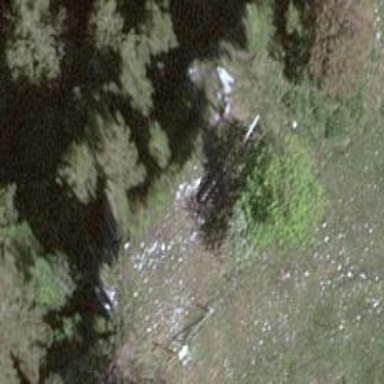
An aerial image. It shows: Wayside cross with historic significance.